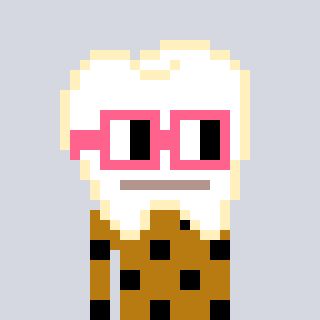
a pixel art character with square pink glasses, a tooth-shaped head and a gold-colored body on a cool background